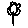
Label: flower